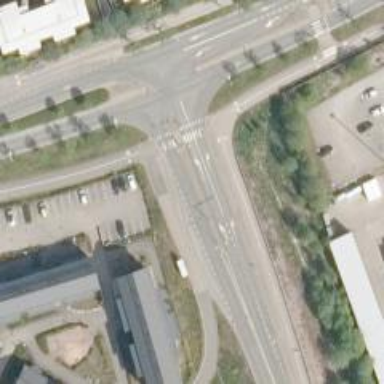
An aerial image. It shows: Road with "give way" sign.